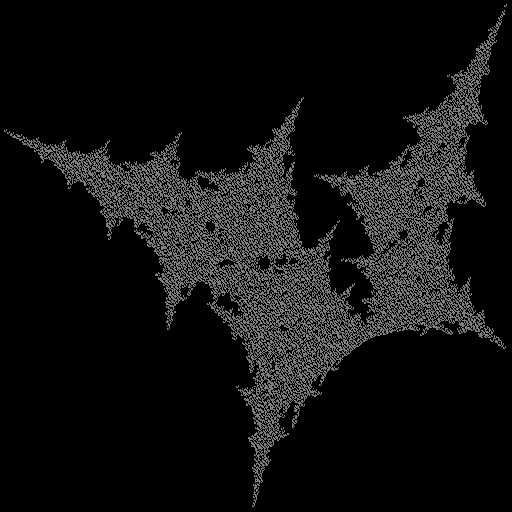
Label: a3